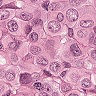
Metastatic tissue present: yes